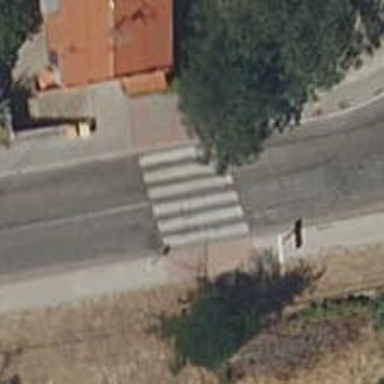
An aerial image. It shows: Uncontrolled zebra crossing on the road.